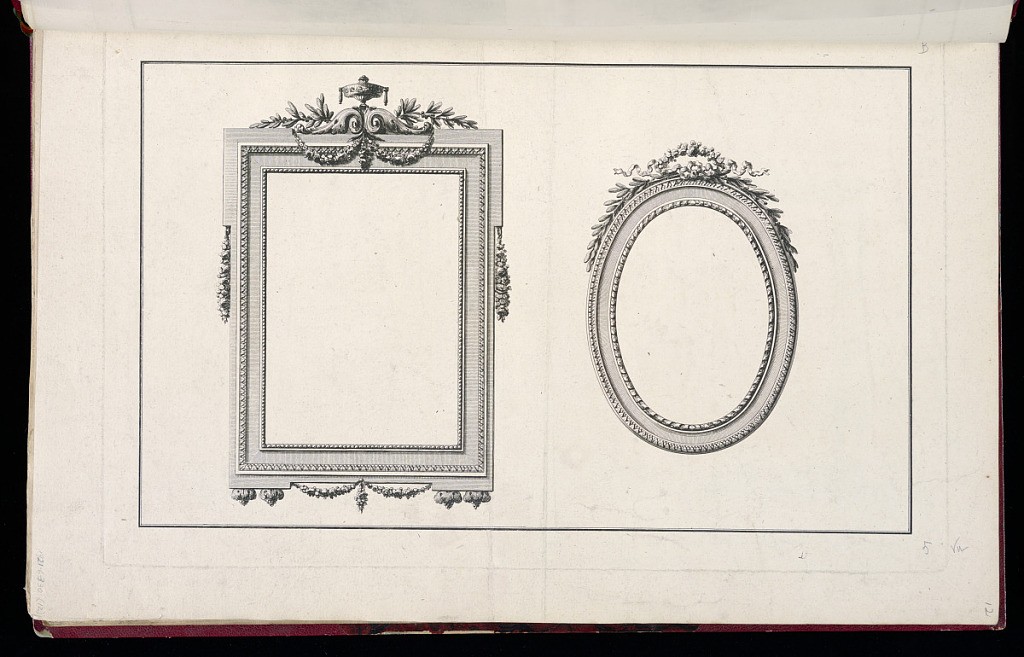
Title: Two Frame Designs
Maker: Richard de Lalonde, French, active 1780–96
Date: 1785-1788
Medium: Etching on off-white laid paper
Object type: Print
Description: Two frame designs, arranged horizontally on the page. The frame at left is rectangular, and features bead course at the sight edge, fluted cove, and lamb's tongue and dart molding in the center, and fluted cove at the back edge. On the left and right side, garlands of flowers hang from outset corners in the frame, about 1/3 of the way from the top. The top of the frame has sculptural carving of a lidded vase atop scrolling acanthus leaves and festoons of roses; the bottom of the frame has a festoon of roses within an inset in the middle. The frame on the right is oval, with ribbon twist ornament at the sight edge, fluted cove in the middle, and lamb's tongue and dart at the back edge. The top of the frame has a carved wreath of roses and branches of leaves. The plate is not lettered.